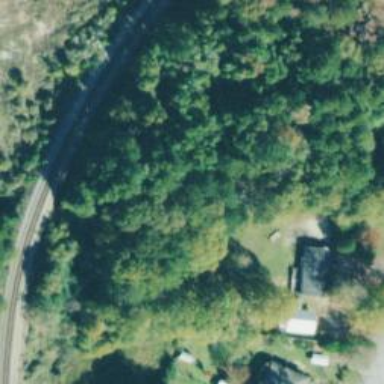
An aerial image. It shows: Abandoned railway spur.